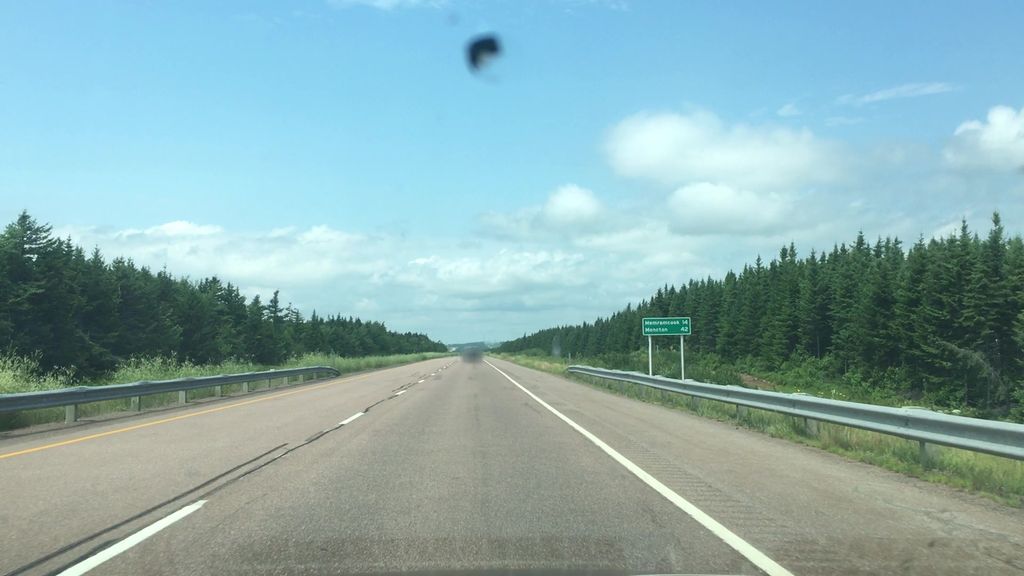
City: charlottetown